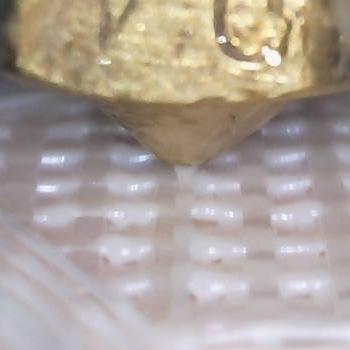
Flow rate: 35%